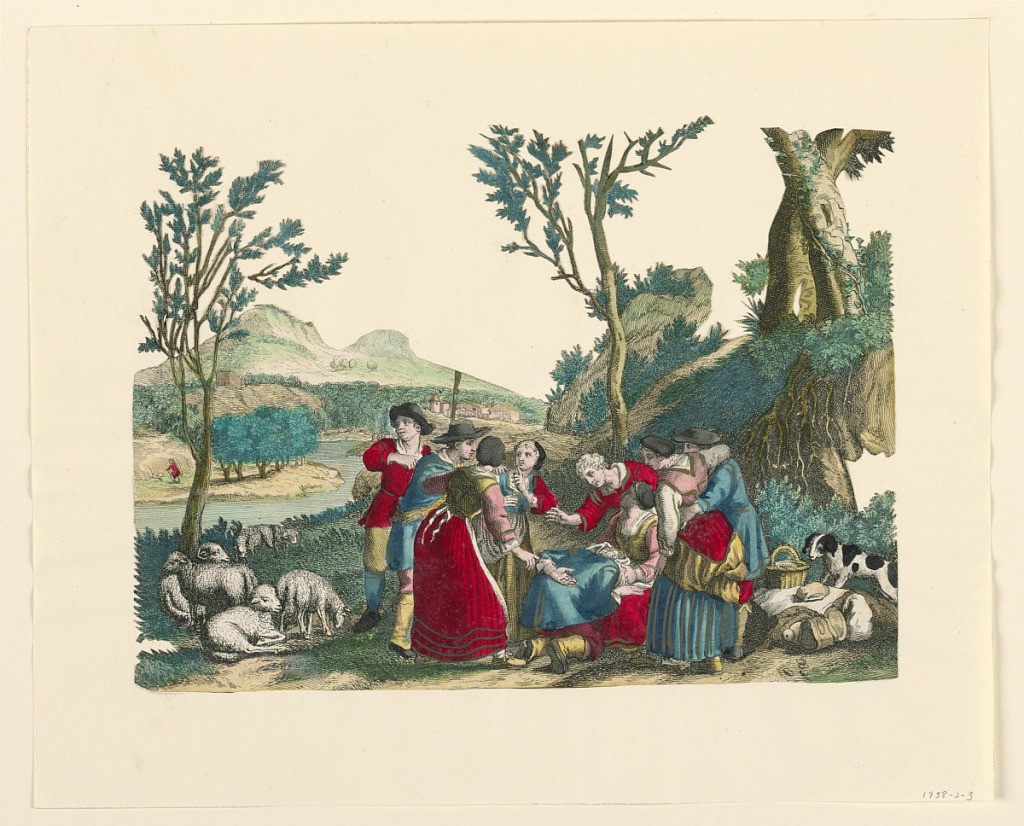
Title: Engraving
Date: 18th century
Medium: Black ink and watercolors on paper
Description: Horizontal. Circle of picnickers in a mountain setting, engaged in playing a guessing game in which one player, kneeling, buries his head in the lap of another while the rest touch the upturned hand which lies across his back. Carmine, green, yellow.